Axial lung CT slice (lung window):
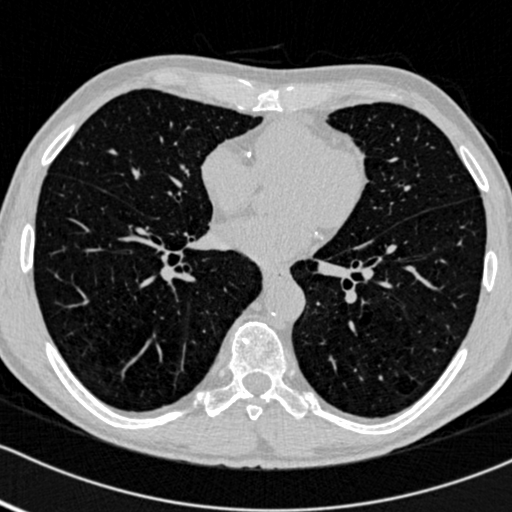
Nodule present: no